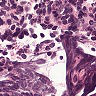
Metastatic tissue present: no